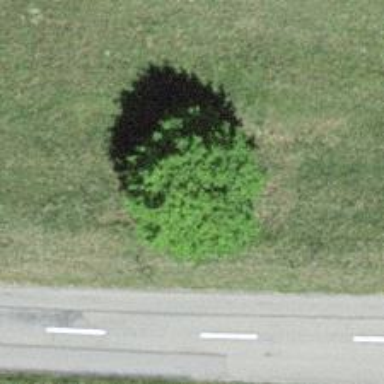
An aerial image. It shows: Deciduous broadleaved tree.